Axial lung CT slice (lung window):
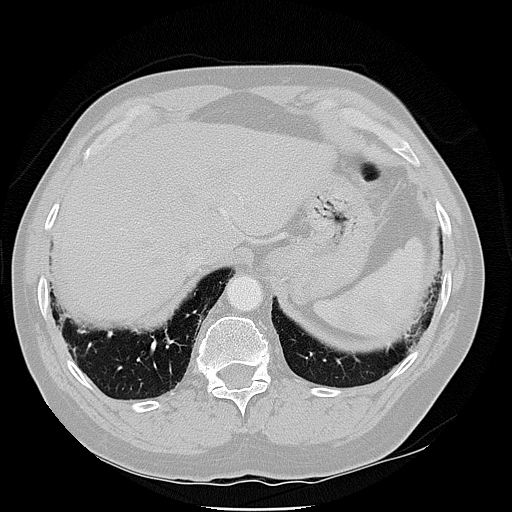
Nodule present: no